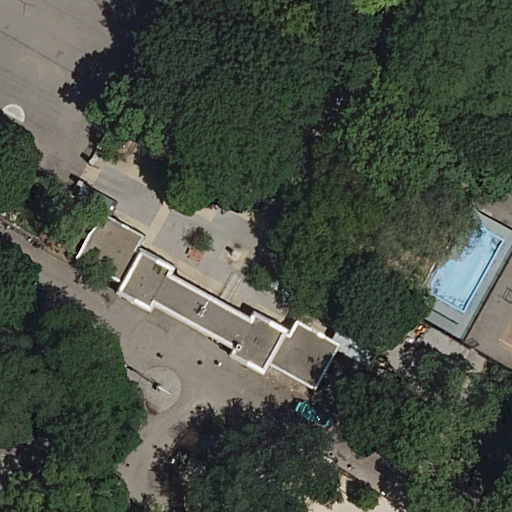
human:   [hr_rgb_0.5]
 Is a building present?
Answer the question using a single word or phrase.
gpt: yes

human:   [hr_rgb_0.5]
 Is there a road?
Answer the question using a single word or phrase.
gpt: yes

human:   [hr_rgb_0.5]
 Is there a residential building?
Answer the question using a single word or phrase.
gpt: yes

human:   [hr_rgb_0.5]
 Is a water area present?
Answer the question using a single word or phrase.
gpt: yes

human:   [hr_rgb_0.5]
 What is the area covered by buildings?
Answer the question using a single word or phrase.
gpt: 519m2

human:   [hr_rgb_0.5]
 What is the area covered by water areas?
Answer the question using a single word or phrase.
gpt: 145m2

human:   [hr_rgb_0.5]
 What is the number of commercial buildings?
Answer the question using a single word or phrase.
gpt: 0

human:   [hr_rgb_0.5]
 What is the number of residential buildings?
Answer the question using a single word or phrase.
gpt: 2

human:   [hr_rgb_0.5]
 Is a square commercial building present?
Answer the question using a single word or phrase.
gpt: no

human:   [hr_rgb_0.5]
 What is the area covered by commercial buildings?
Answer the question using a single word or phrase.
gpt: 0m2

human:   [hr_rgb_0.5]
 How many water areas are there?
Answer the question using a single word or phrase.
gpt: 1

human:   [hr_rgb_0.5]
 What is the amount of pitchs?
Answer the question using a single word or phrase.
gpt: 2

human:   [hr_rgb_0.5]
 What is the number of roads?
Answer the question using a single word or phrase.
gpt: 5

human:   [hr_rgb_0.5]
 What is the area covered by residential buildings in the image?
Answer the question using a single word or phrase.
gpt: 519m2

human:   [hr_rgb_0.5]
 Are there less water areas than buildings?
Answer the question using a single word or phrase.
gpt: yes

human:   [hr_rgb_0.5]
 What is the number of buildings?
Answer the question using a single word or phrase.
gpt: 2

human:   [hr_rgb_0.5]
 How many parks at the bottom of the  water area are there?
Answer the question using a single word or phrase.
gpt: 0

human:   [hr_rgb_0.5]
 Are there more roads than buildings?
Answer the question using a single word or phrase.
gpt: yes

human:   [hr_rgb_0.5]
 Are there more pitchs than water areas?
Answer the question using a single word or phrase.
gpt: yes

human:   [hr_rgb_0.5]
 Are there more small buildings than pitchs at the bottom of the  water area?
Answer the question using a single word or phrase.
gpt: yes

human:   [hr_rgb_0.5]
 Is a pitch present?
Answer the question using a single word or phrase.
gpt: yes

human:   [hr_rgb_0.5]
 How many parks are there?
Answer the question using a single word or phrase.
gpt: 1

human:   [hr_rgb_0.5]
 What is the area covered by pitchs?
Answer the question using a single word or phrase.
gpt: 694m2

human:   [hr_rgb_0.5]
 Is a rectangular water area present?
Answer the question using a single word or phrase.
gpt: yes

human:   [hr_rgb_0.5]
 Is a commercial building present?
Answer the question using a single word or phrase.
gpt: no

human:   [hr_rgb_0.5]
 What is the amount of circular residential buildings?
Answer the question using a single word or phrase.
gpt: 0

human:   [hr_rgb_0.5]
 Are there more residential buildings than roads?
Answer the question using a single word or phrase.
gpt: no

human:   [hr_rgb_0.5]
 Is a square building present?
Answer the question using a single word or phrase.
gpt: no

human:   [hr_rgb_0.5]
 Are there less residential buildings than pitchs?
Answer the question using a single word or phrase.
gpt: no

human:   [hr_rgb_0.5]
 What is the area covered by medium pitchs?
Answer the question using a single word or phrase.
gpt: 0m2

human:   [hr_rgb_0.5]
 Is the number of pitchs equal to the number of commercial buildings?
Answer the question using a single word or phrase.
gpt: no

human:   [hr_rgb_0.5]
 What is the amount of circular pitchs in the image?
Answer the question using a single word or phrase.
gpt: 0

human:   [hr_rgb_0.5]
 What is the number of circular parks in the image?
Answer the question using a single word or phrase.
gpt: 0

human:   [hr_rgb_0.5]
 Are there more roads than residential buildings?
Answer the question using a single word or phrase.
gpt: yes

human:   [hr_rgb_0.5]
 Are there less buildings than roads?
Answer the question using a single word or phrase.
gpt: yes

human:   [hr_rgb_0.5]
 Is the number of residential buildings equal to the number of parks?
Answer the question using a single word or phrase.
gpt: no

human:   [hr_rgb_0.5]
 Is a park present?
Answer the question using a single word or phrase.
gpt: yes

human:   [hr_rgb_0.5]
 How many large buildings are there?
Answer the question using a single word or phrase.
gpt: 1

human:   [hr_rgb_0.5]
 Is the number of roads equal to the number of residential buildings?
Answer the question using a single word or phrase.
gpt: no

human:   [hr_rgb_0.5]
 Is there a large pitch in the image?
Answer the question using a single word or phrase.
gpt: yes

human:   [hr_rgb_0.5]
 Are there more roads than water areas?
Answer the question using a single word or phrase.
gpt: yes

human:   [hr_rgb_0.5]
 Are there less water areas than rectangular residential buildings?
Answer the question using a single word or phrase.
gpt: no

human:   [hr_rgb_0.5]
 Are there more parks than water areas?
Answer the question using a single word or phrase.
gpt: no

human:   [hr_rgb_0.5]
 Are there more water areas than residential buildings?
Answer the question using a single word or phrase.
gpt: no

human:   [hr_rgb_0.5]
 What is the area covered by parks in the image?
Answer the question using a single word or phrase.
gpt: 5241m2

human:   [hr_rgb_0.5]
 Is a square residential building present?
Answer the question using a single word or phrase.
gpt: no

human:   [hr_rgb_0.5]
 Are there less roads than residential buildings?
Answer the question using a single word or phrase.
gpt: no

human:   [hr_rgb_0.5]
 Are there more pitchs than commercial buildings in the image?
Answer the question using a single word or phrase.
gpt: yes

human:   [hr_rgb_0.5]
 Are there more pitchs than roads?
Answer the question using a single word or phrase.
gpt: no

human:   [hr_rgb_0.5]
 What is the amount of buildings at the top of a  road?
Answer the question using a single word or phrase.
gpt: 2

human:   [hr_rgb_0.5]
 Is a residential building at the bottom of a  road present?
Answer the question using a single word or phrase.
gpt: yes

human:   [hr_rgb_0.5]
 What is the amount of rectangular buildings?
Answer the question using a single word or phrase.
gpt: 1

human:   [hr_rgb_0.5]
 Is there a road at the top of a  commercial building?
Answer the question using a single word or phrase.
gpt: no

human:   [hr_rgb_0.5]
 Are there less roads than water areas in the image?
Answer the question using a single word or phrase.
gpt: no

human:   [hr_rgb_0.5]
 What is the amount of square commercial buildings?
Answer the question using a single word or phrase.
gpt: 0

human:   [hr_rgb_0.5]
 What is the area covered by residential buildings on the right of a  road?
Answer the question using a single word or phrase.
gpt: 519m2

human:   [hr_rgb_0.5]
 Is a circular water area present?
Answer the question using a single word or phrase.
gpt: no

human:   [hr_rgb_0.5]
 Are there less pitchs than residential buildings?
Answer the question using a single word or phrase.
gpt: no

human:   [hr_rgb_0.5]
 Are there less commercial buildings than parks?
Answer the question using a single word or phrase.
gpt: yes

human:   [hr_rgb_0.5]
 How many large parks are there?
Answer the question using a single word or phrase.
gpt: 1

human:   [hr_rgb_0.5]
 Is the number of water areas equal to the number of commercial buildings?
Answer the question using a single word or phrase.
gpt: no

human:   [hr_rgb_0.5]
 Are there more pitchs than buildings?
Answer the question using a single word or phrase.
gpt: no

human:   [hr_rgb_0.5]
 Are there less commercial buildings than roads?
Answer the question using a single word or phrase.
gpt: yes

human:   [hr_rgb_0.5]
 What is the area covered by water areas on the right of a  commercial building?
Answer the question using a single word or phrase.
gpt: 0m2